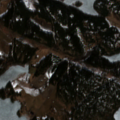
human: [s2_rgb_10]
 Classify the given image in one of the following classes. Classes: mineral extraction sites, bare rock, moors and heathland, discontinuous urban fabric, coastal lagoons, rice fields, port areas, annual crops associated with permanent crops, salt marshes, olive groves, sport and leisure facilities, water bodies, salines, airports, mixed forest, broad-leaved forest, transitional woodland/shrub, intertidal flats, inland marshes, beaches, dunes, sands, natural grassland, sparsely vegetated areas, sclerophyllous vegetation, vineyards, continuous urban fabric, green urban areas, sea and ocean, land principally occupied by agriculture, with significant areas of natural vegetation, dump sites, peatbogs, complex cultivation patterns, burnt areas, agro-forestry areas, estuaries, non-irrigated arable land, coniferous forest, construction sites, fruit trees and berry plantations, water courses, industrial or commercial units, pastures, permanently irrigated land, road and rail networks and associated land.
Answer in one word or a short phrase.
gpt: non-irrigated arable land, land principally occupied by agriculture, with significant areas of natural vegetation, coniferous forest, mixed forest, water bodies